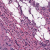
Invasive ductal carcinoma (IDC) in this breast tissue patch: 1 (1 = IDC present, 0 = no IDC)